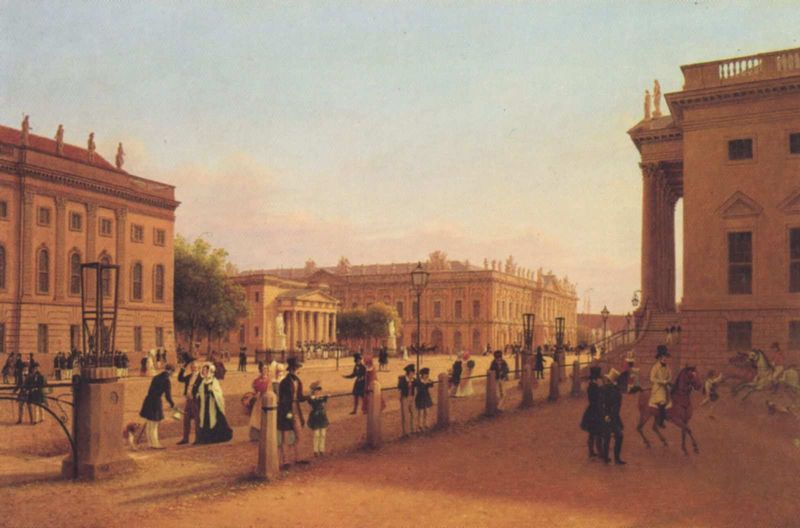
Titel: Berlin, Unter den Linden mit Blick auf Zeughaus und Neue Wache
Künstler: Johann Wilhelm Brücke
Standort: Hannover
Institution: Niedersächsisches Landesmuseum
Schlagwörter: baum, blau, gemälde, himmel, mann, schatten, weiß, wolken, bäume, frauen, gelb, menschen, ocker, sand, stadt, abend, braun, damen, fenster, frankreich, frau, fussgänger, hell, hut, hüte, kleider, lampe, lampen, laterne, laternen, licht, männer, paris, schwarz, strasse, säule, säulen, gebäude, haus, hund, hunde, rot, tier, tiere, weg, zaun, beige, haube, herren, leute, zylinder, mütze, architektur, stein, wache, erde, häuser, gehen, gitter, sonne, klassizismus, paar, personen, oper, england, kinder, pferd, pferde, reiter, bewölkt, deutschland, balkon, ansicht, fassade, fassaden, pflaster, giebel, mauer, ausflug, spazieren, platz, figuren, promenade, frack, geländer, grosstadt, berlin, münchen, palast, balustrade, spaziergang, straßenszene, bürger, schimmel, flanieren, sonntag, rue, skulpturen, statuen, giebelfiguren, pfer, tonig, tempel, spaziergänger, stange, london, schlendern, grüssen, neue, schinkel, fraune, boulevard, straßenlaternen, unter den linden, attika, paare, neue wache, attikafiguren, gaslampe, staatsoper, fenster7, avenue, ludwigstraße, linden, stasse, prachtstraße, promenieren, 1800, 19. jahrundert, perfde, deutsches historisches museum, promende